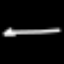
Label: line